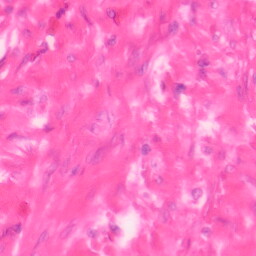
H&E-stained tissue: Colon